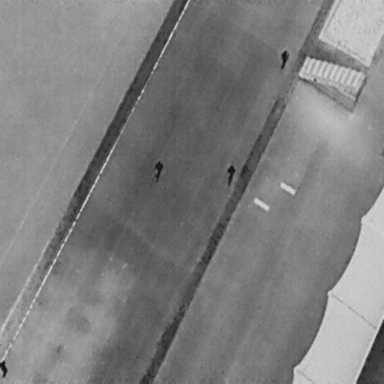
There are four People in the infrared image.